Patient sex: M
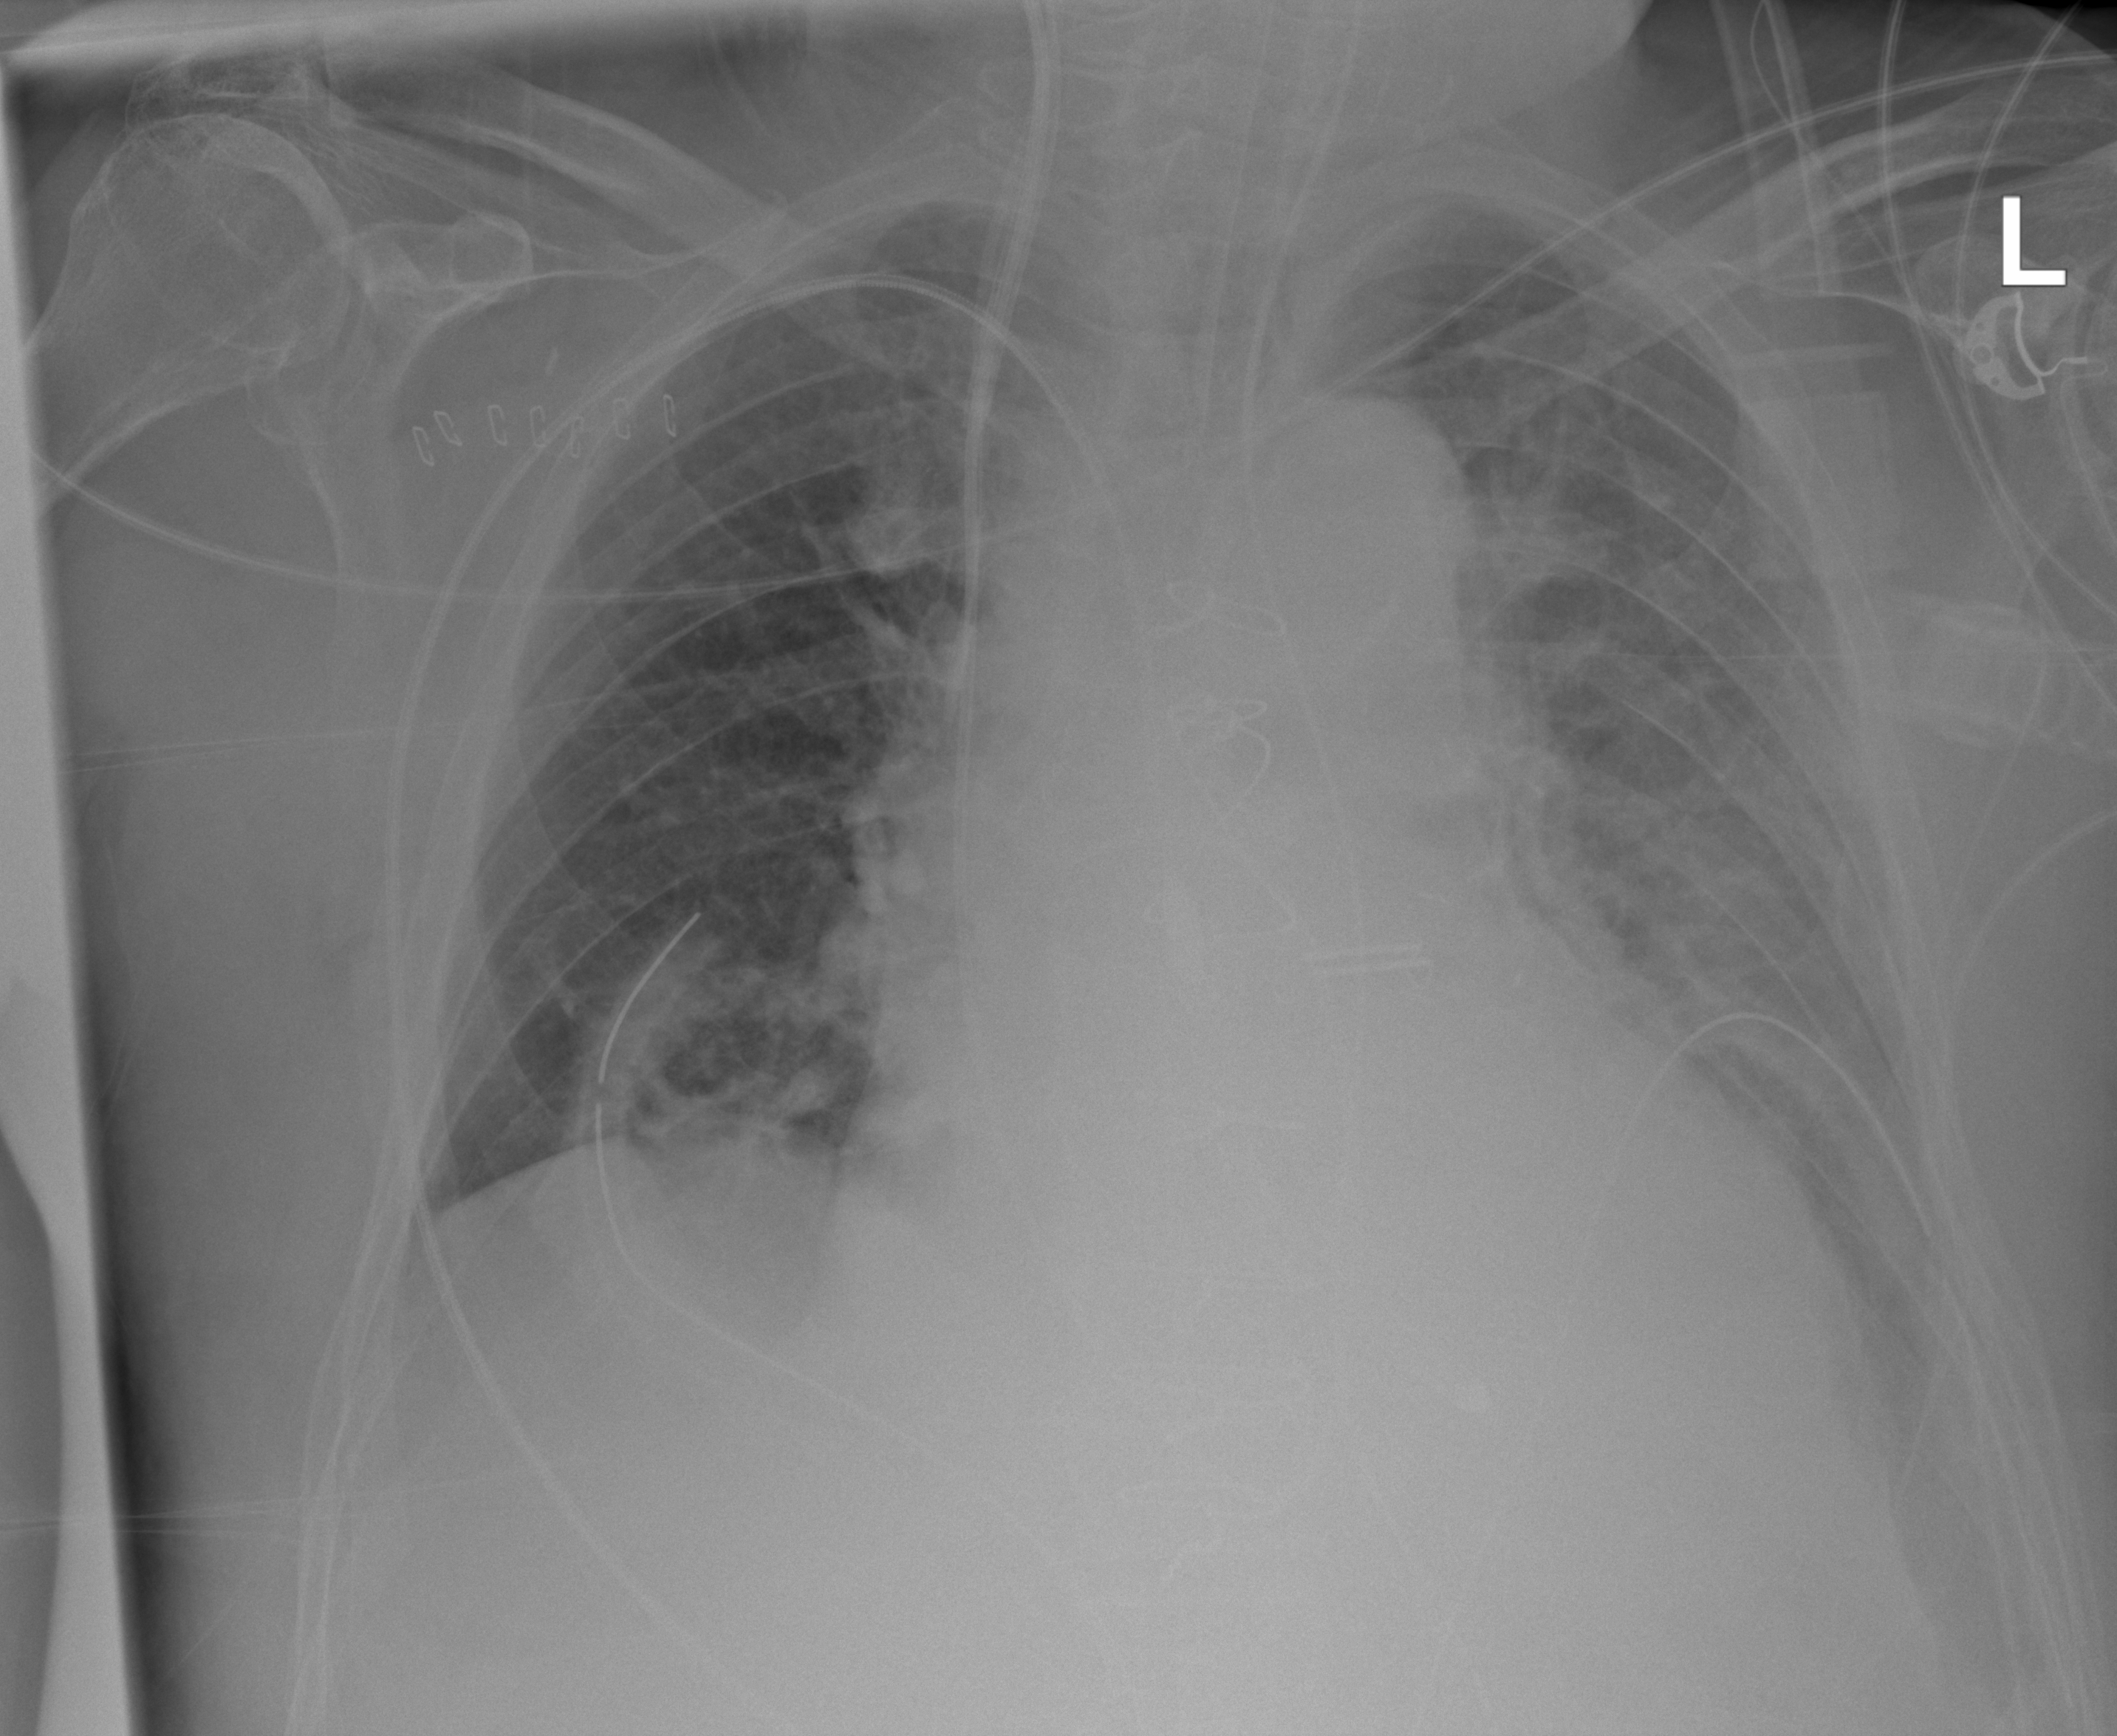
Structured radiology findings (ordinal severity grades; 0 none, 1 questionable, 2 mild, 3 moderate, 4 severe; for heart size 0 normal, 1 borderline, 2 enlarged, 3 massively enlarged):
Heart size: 2
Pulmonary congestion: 2
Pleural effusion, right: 0
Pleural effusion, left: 3
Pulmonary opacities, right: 2
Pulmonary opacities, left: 2
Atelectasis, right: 2
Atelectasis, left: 3